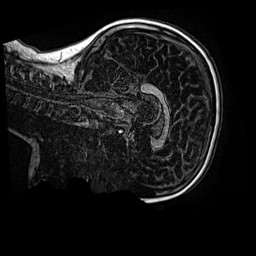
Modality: MP2RAGE
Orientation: sagittal
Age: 9
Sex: female
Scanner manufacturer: siemens
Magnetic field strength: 3 T
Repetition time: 4 s
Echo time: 0.00299 s